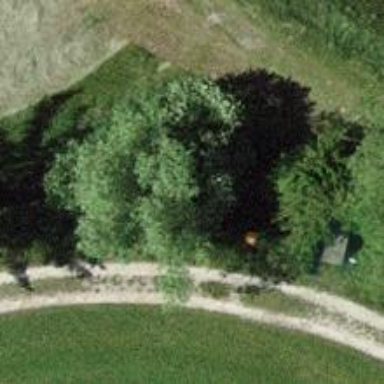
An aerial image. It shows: Pole with roofed pipeline marker.